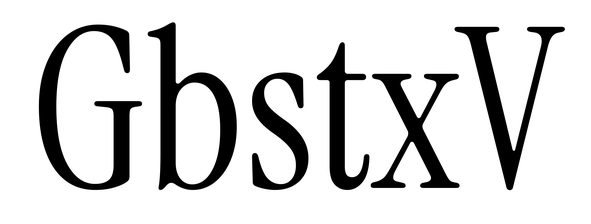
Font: InstrumentSerif-Regular